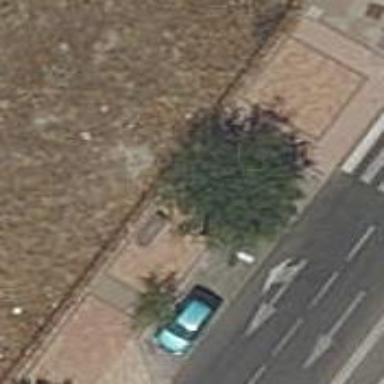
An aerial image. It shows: Bus stop with platform for public transport.